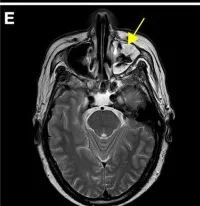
Enhancement of nasopharyngeal MRI scanning at different stages of treatment. (E) Repeated enhancement MRI scanning after autologous hematopoietic stem cell transplantation (ASCT) showed increased abnormal signal shadows in the maxillary sinus, which was considered an inflammatory reaction. The nasopharyngeal lesions were indicated by yellow arrows.
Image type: radiology (mri)